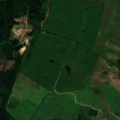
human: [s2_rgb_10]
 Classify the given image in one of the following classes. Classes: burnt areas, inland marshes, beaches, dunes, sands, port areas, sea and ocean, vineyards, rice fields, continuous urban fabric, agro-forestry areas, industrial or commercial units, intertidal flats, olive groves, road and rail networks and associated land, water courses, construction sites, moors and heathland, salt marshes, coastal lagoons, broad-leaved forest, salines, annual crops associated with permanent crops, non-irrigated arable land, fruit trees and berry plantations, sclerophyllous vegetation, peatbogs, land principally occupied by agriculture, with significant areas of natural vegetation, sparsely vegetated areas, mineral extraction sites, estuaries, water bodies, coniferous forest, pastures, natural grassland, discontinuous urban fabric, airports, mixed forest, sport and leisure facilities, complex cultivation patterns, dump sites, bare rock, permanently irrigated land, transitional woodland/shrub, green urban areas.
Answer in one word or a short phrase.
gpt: non-irrigated arable land, land principally occupied by agriculture, with significant areas of natural vegetation, mixed forest, transitional woodland/shrub